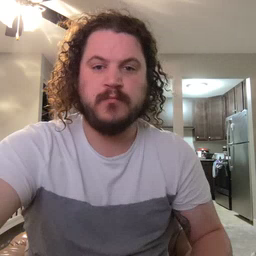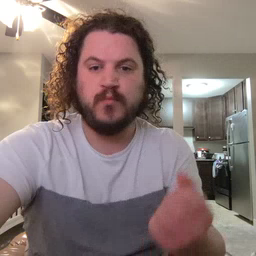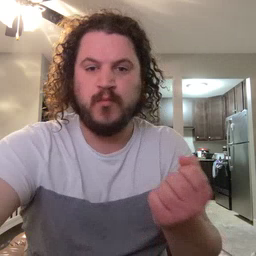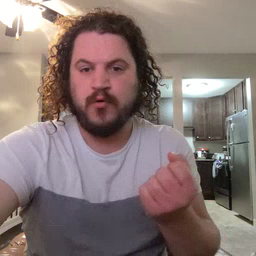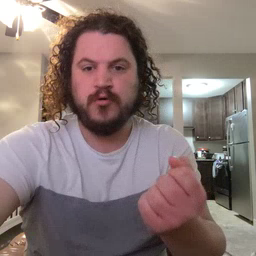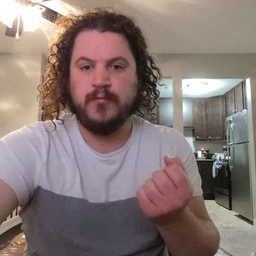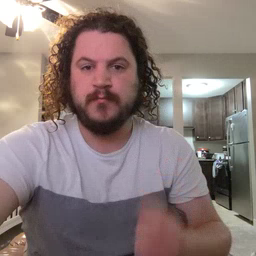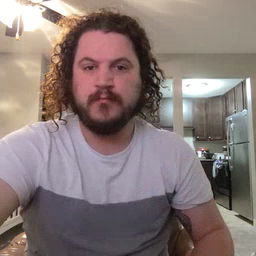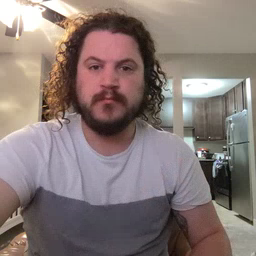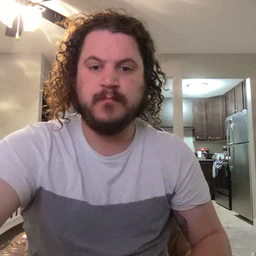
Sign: drawer